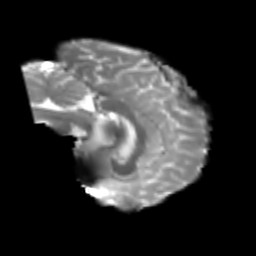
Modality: T2w
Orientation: sagittal
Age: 23
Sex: male
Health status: healthy